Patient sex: M
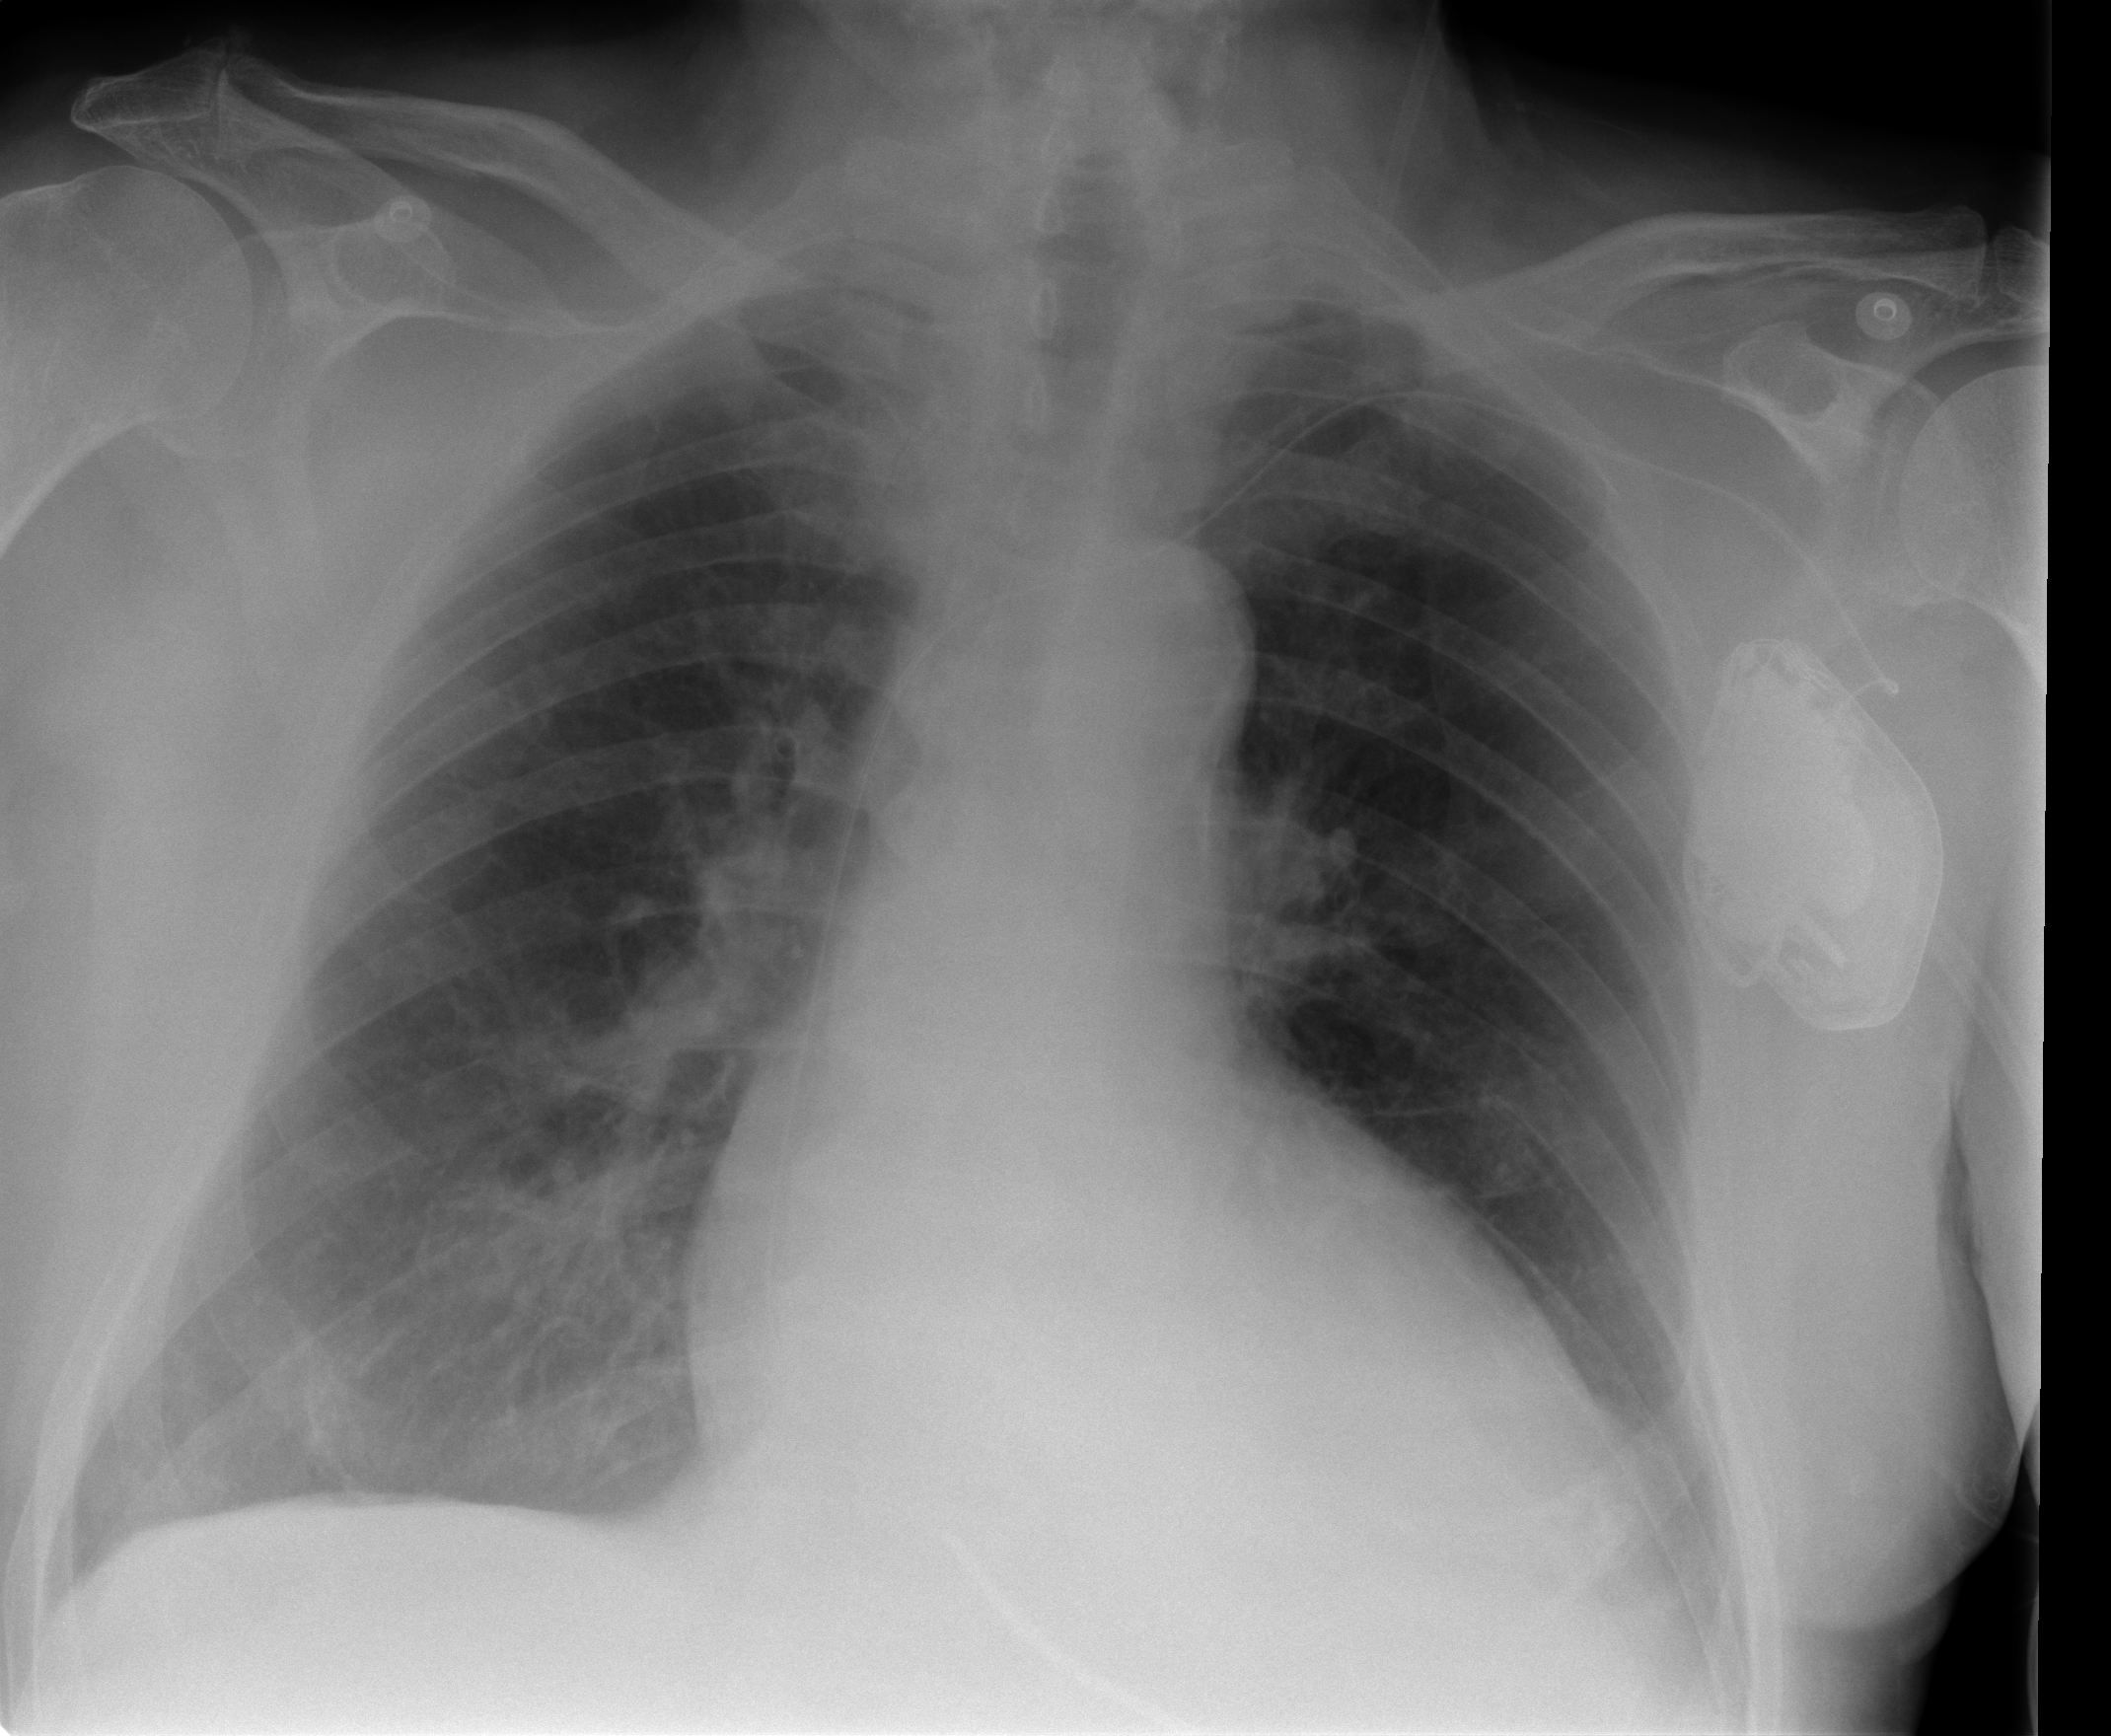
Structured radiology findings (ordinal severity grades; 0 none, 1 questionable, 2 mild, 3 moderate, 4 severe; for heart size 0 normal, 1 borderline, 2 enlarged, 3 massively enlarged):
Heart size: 2
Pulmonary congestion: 1
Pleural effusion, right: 0
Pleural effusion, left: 1
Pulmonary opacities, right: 1
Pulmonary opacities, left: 0
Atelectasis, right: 2
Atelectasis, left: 2